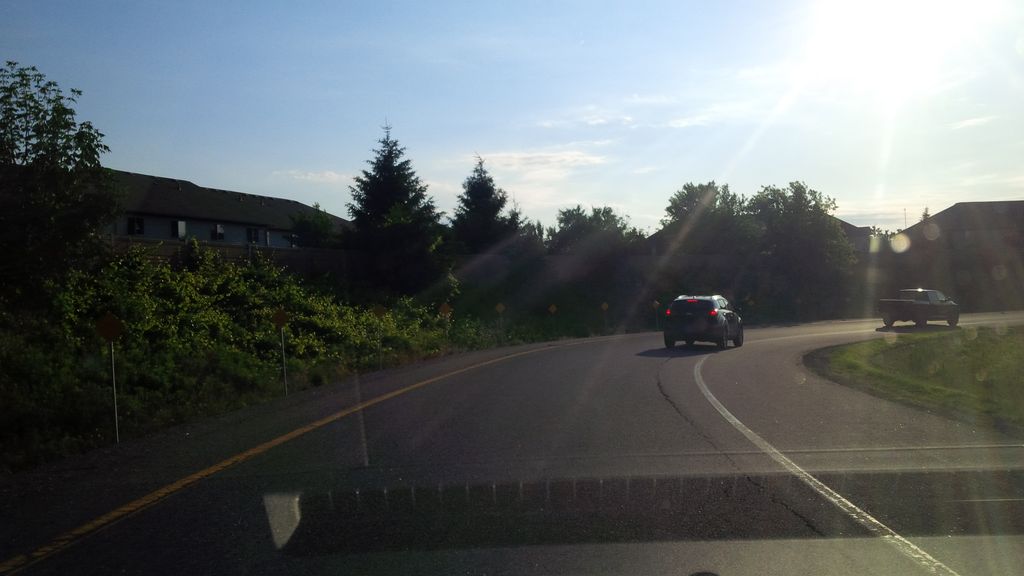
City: hamilton